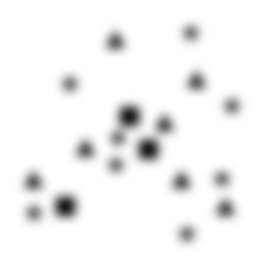
Squares: 3
Triangles: 7
Stars: 8
Total shapes: 18